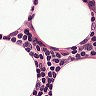
Metastatic tissue present: no